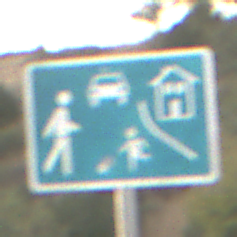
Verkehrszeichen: BeginnVerkehrsberuhigterBereich
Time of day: SunriseSunset
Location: Outdoor (RoadRail)
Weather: PartlyCloudy
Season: NotSpecified
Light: Natural